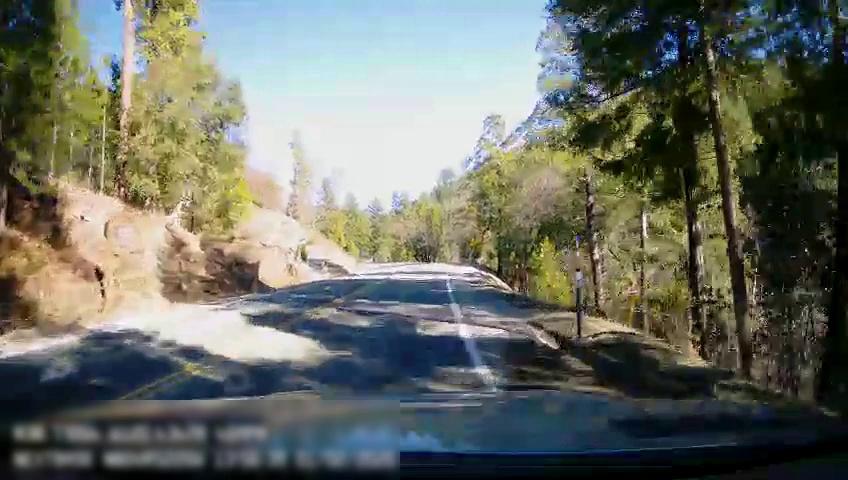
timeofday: Day
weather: Sunny
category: Drivable Space
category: Lanes | Alternate Lane
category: Lanes | Opposite Lane
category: Lanes | Current Lane
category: Lanes | Opposite Lane